Chest X-ray:
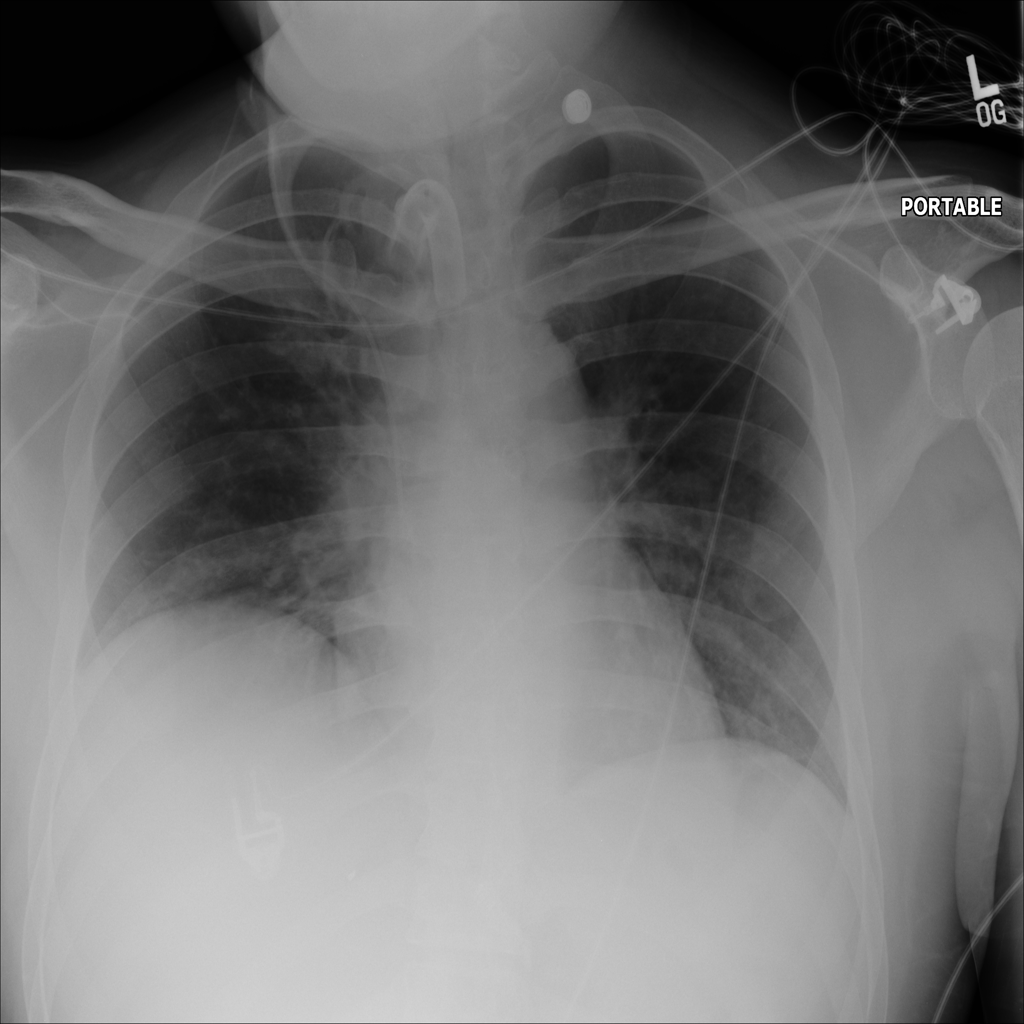
Findings: Consolidation
No abnormal finding: no